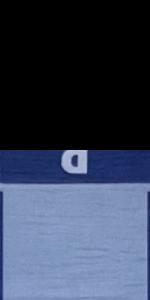
Label: Empty